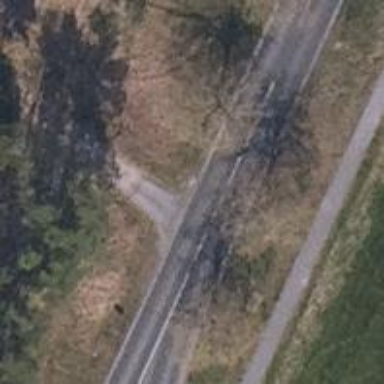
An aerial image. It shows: Secondary road with asphalt surface.